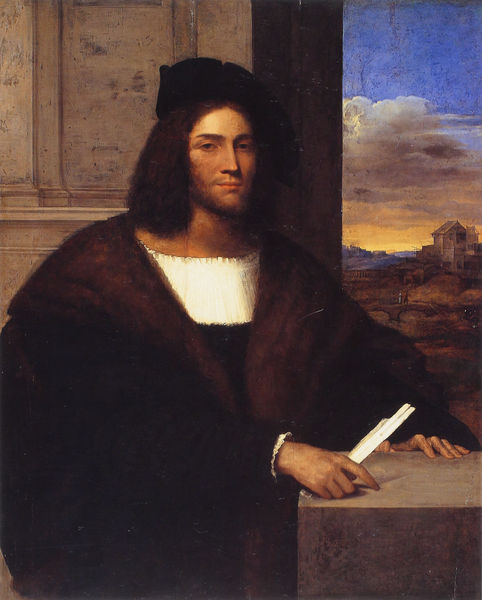
Titel: Männliches Bildnis
Künstler: Sebastiano del Piombo
Institution: Budapest, Szépmüvészeti Múzeum
Schlagwörter: blau, gemälde, hand, himmel, mann, umhang, wolken, fluss, landschaft, stadt, abend, hintergrund, hut, raum, schwarz, weiss, blick, gebäude, fächer, malerei, bart, mütze, kragen, pelz, stein, bildnis, hände, porträt, dämmerung, häuser, brücke, haare, lange haare, mantel, renaissance, turm, papier, sonnenuntergang, scharz, florenz, verona, frühe neuzeit